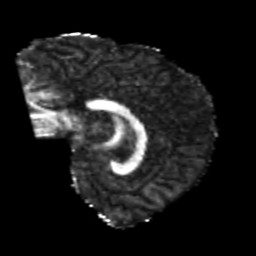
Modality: FA
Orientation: sagittal
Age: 23
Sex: male
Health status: healthy
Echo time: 0.074 s